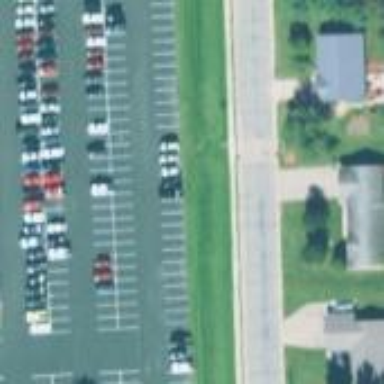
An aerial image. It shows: Parking area with surface.